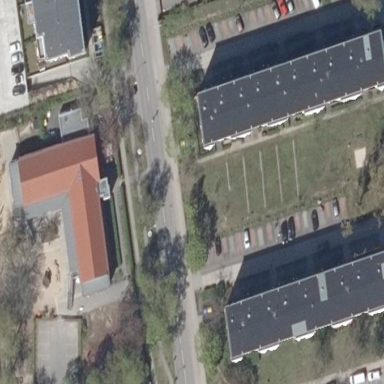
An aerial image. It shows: Kindergarten.